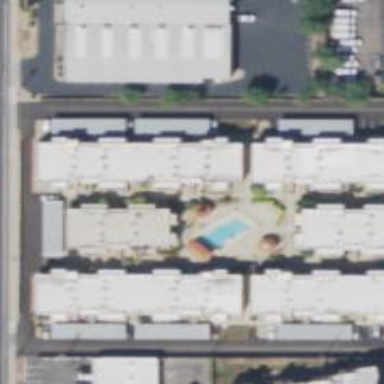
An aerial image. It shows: Condominium in residential area.